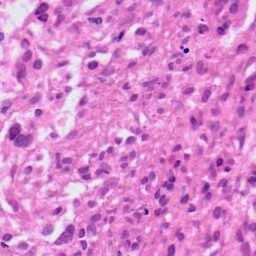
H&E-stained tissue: Skin